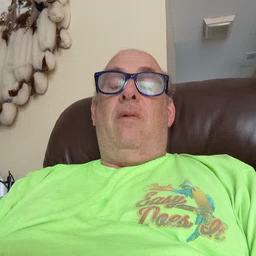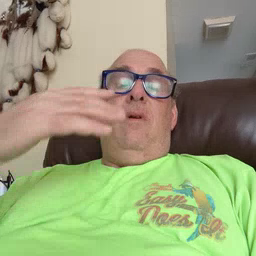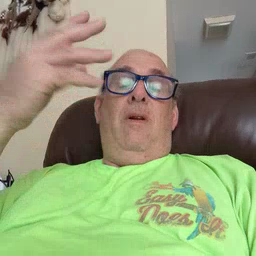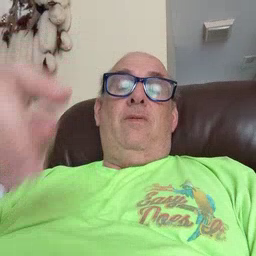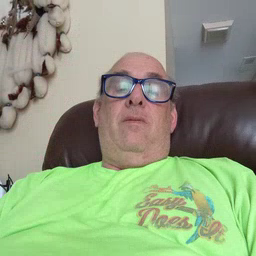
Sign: outside